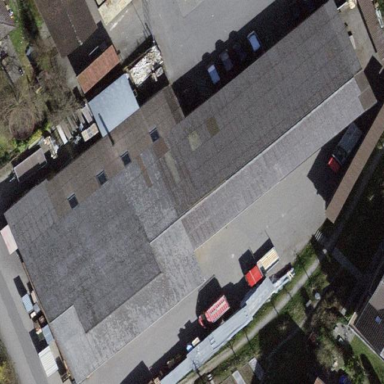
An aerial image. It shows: Building.